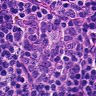
Metastatic tissue present: no